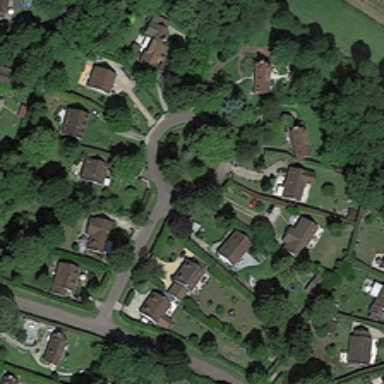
Many buildings and green trees are in a medium residential area .